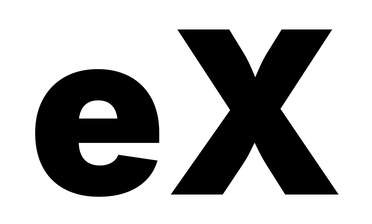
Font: Inter_Black